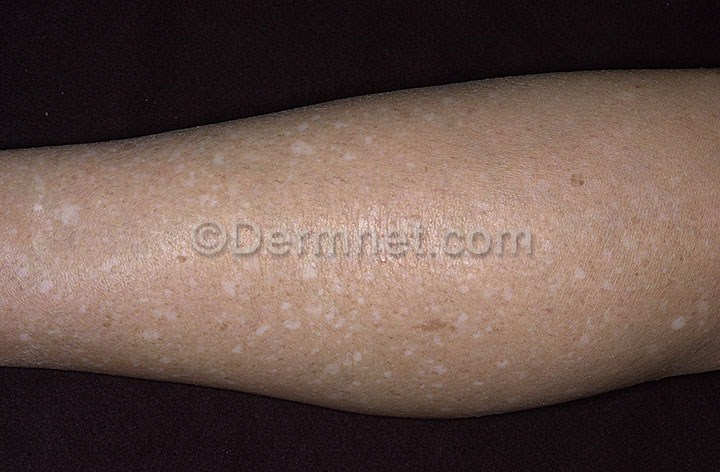
Disease: Light Diseases and Disorders of Pigmentation